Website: macys
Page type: customer-info-address
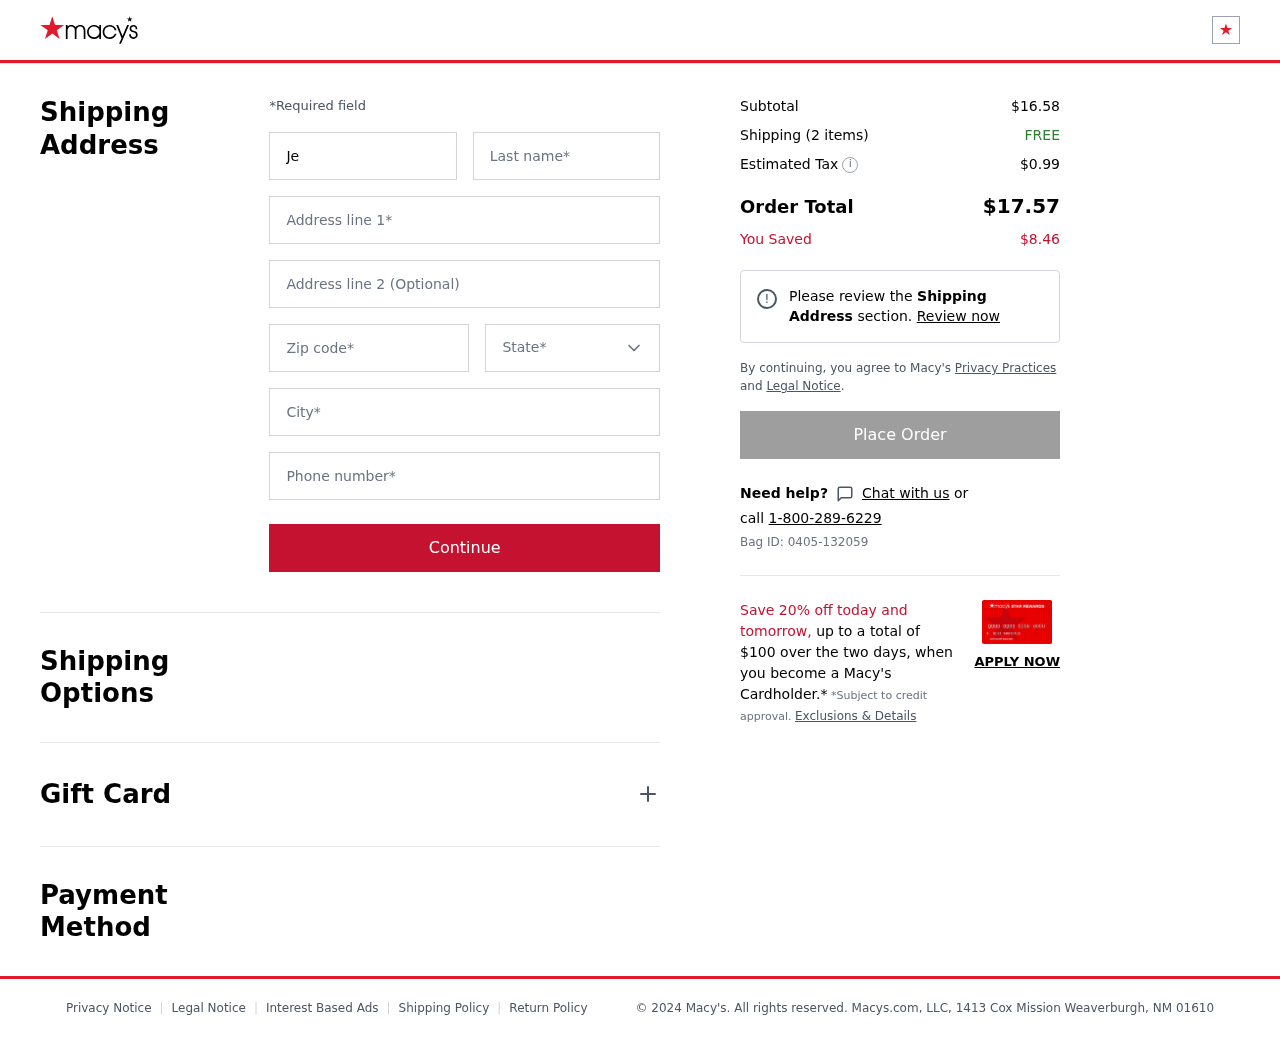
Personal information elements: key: PII_CITY
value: Weaverburgh
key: PII_FIRSTNAME
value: Jennifer
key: PII_LASTNAME
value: Marquez
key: PII_PHONE
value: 7835991416
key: PII_POSTCODE
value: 01610
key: PII_STATE
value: New Mexico
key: PII_STREET
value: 1413 Cox Mission
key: PII_STREET2
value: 4701 Juarez Mountain Suite 488
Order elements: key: ORDER_SUBTOTAL
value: $16.58
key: ORDER_NUM_ITEMS
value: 2
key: ORDER_SHIPPING_COST
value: FREE
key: ORDER_TAX
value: $0.99
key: ORDER_TOTAL
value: $17.57
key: ORDER_SAVINGS
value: $8.46
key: ORDER_BAG_ID
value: Bag ID: 0405-132059